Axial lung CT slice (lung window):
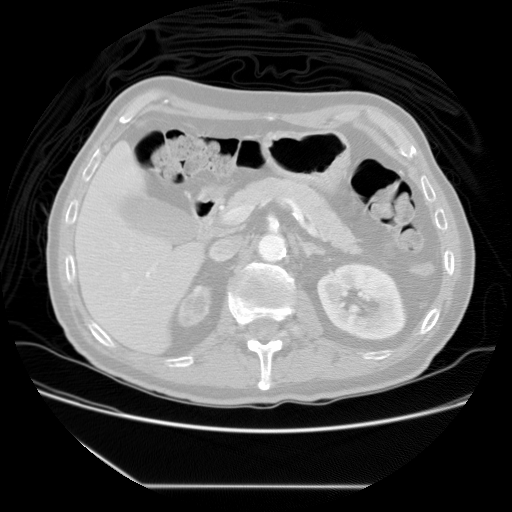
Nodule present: no